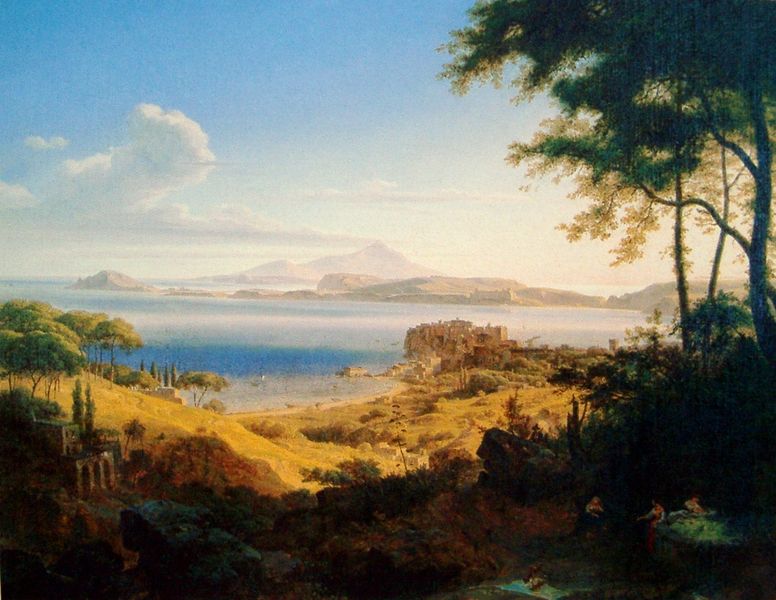
Titel: Der Golf von Baiae. Blick über Pozzuoli und das Kastell von Baiae auf Ischia
Künstler: Ernst Fries
Institution: (Privatbesitz)
Schlagwörter: baum, berg, blau, dunkel, felsen, gemälde, himmel, mann, meer, schatten, wasser, weiß, wolken, baden, bäume, frauen, gelb, grün, landschaft, menschen, ocker, sand, see, sitzen, stadt, ufer, braun, frau, hell, licht, säulen, ausblick, gebäude, gras, haus, wolke, beige, leute, architektur, stein, steine, ebene, horizont, häuser, hügel, natur, weite, büsche, einsam, gewässer, kirche, rauch, sonne, insel, gold, wald, anhöhe, brunnen, springbrunnen, zypressen, aussicht, küste, strand, wellen, ruhen, italien, süden, abhang, berge, fels, gebirge, dorf, bergkette, farbe, tag, idylle, picknick, figuren, hafen, wild, bucht, leuchten, bögen, hell dunkel, italie, ruine, antike, buch, türme, vulkan, zypresse, ruinen, landzunge, arkaden, rom, villa, sicht, griechenland, kiefern, pinien, tempel, pinie, mediterran, paysage, türkei, asche, ladschaft, ausbruch, neoclassique, vesuv, mittelmeer, toskana, halbinsel, frabe, meerblick, neapel, akazien, brug, weitblick, capri, naples, ischia, liegne, lcihtung, ashe, cypress, pzean, strand gebirge, lkandschaft, wasser blau berge, ilandschaft